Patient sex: M
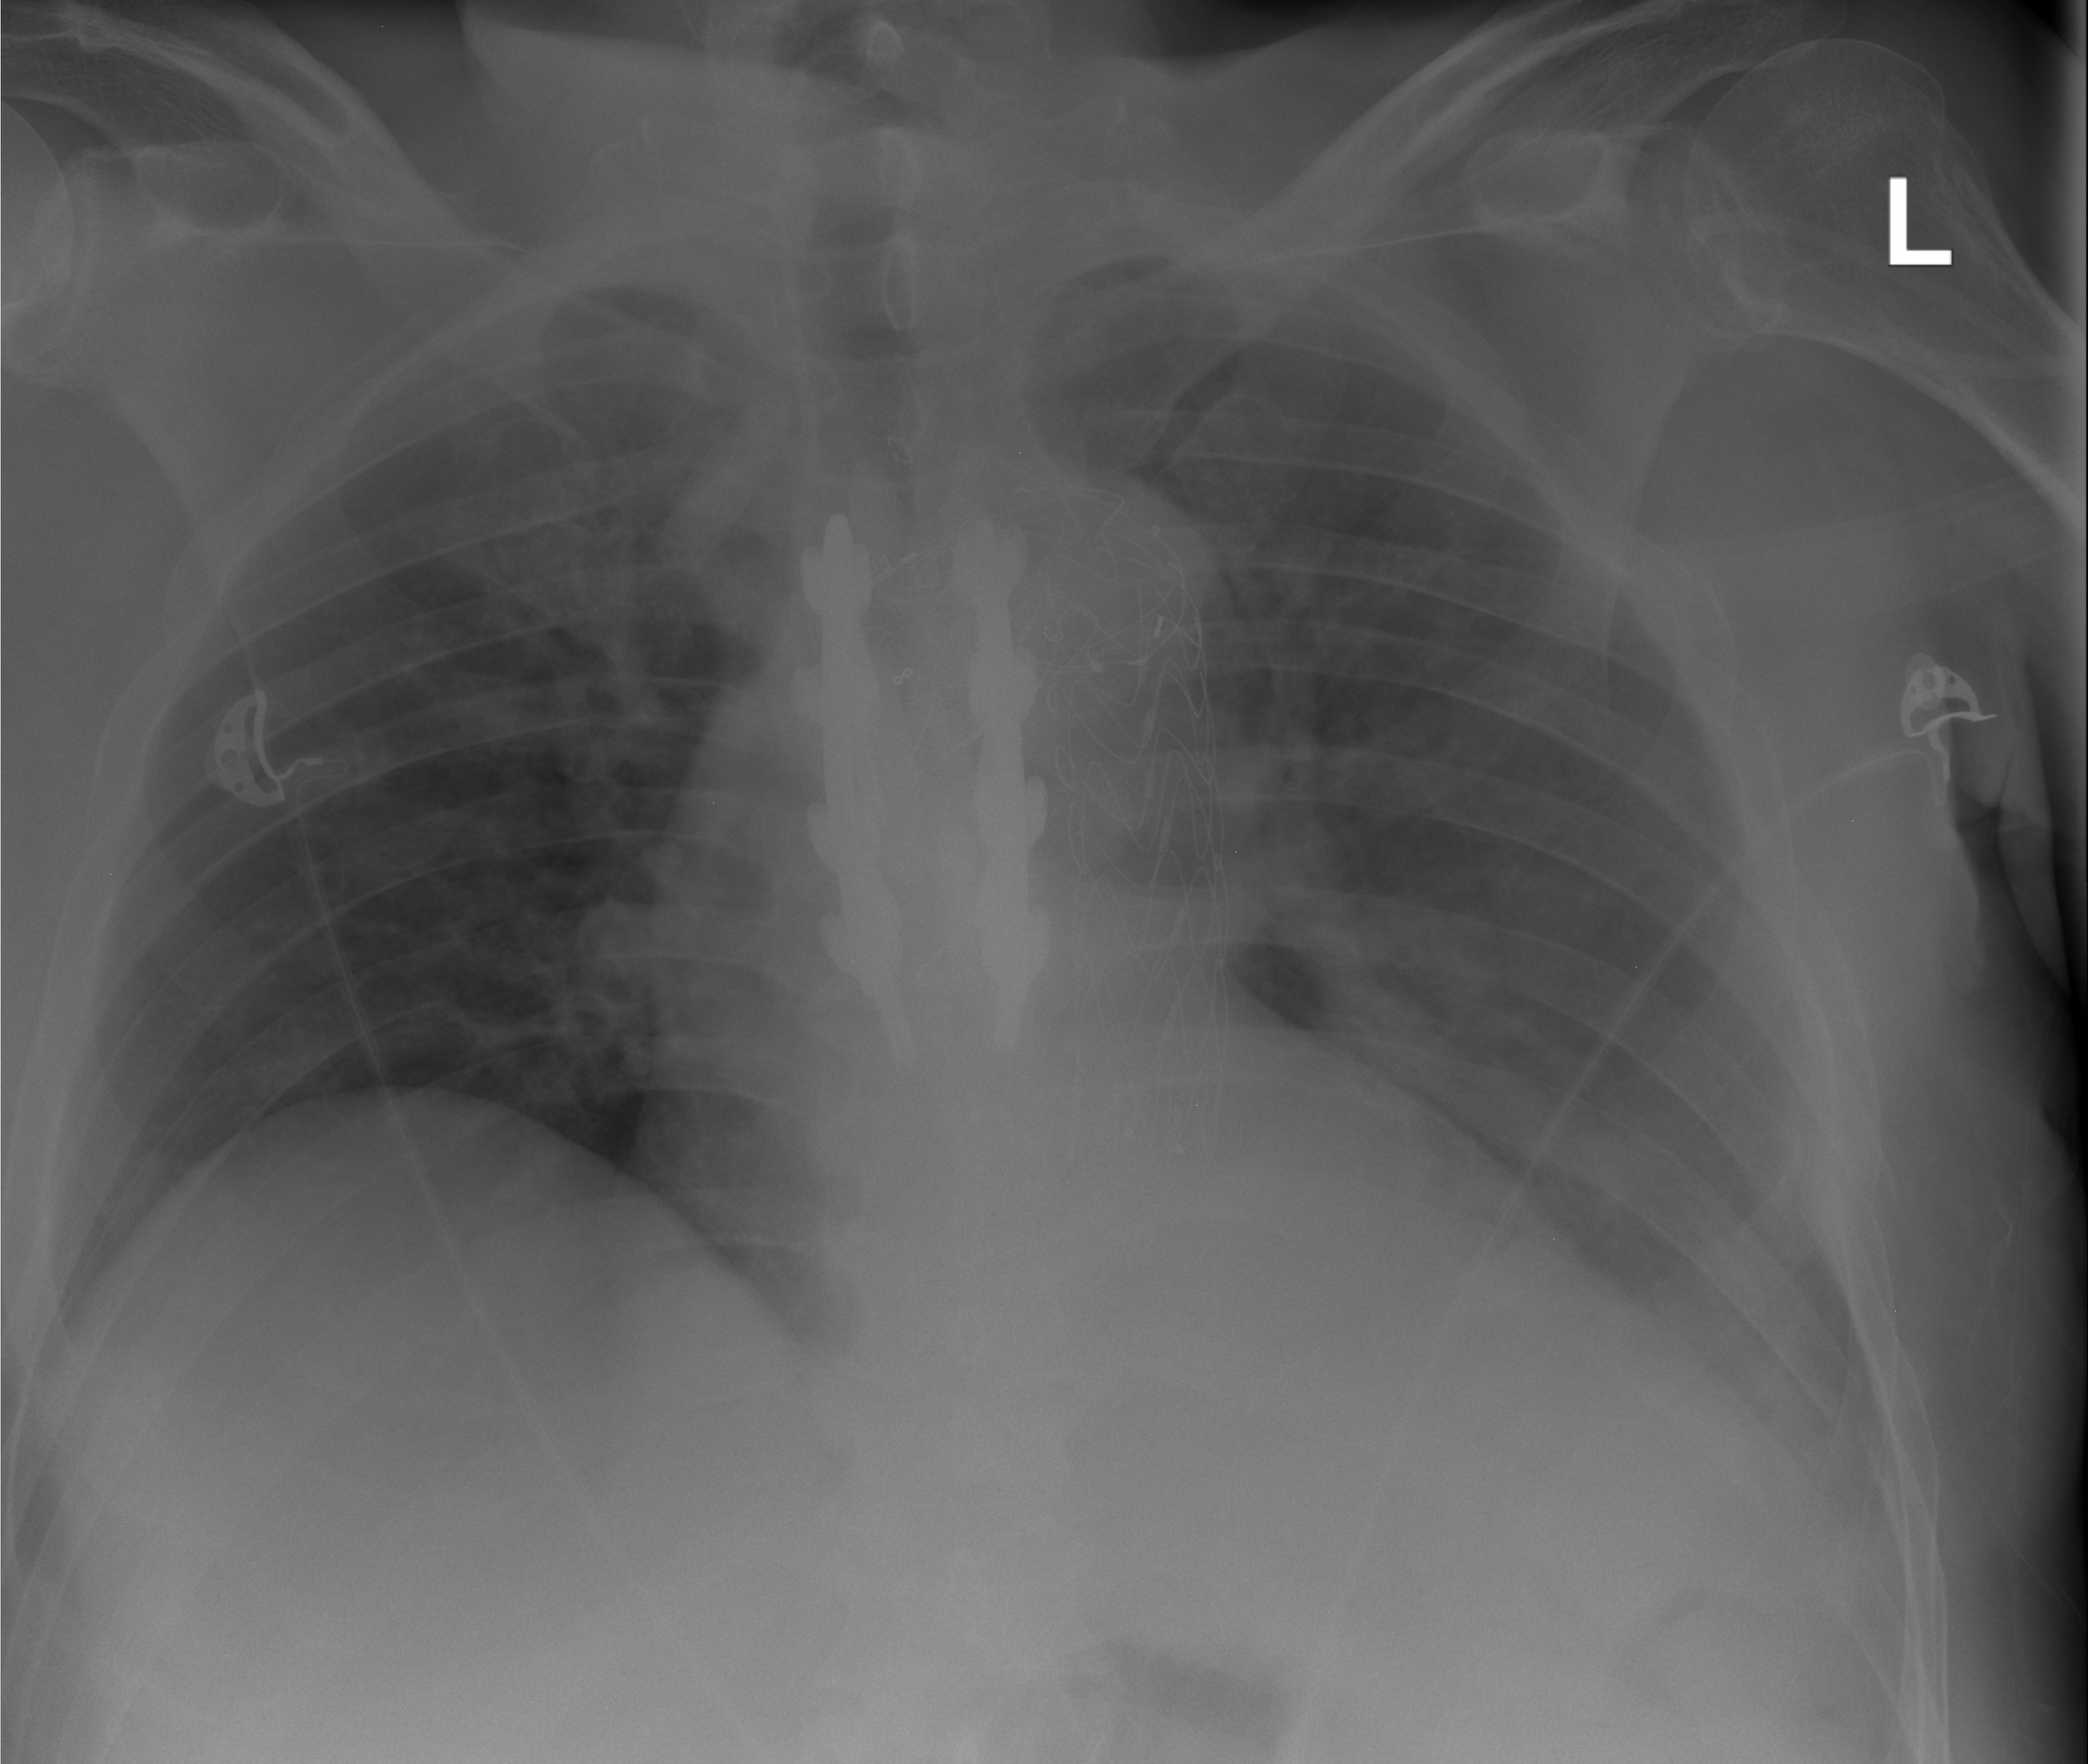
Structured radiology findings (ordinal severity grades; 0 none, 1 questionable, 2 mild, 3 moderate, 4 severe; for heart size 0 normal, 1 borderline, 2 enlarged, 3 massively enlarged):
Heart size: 2
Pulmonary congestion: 0
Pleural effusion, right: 0
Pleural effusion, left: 2
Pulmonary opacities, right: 0
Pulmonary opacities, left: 2
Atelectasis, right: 0
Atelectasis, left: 2